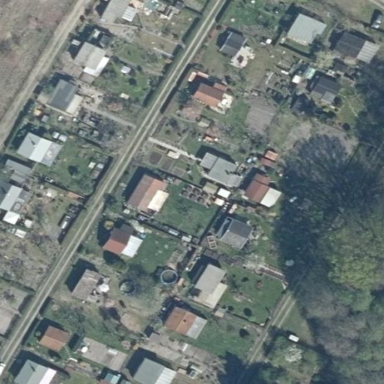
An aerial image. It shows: Allotments area.